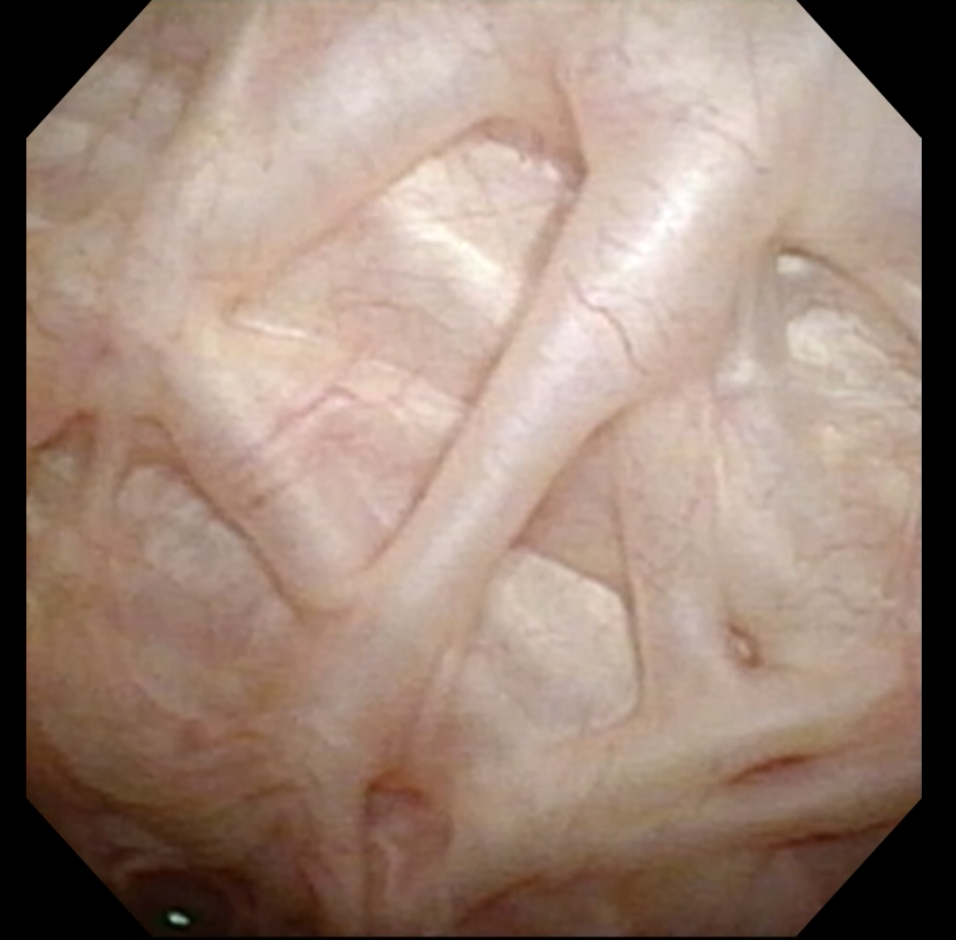
Modality: WLC
Class: Anatomical landmarks
Subclass: Trabeculation
Lesion: L0
Bladder cancer association: No